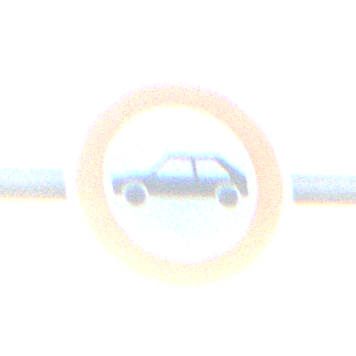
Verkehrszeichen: VerbotPersonenkraftwagen
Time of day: Dawn
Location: Outdoor (Nature)
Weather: Clear
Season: NotSpecified
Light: Natural